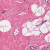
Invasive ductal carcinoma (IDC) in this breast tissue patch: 0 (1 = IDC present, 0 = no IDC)